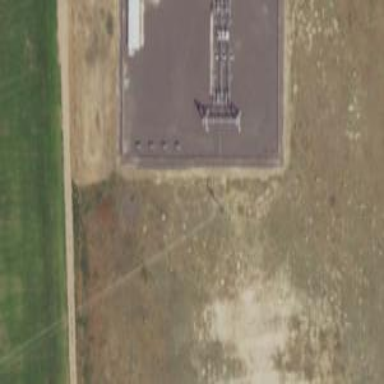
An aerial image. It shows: Power tower.